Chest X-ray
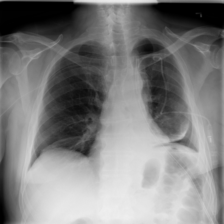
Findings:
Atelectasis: negative
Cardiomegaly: negative
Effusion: negative
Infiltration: negative
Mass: negative
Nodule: negative
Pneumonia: negative
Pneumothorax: positive
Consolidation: negative
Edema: negative
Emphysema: negative
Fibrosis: negative
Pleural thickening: negative
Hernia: negative